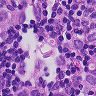
Metastatic tissue present: yes